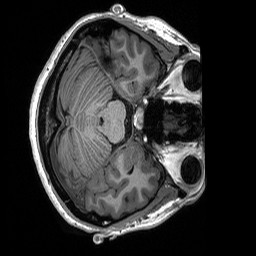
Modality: T1w
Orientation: axial
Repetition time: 8 s
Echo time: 0.066 s